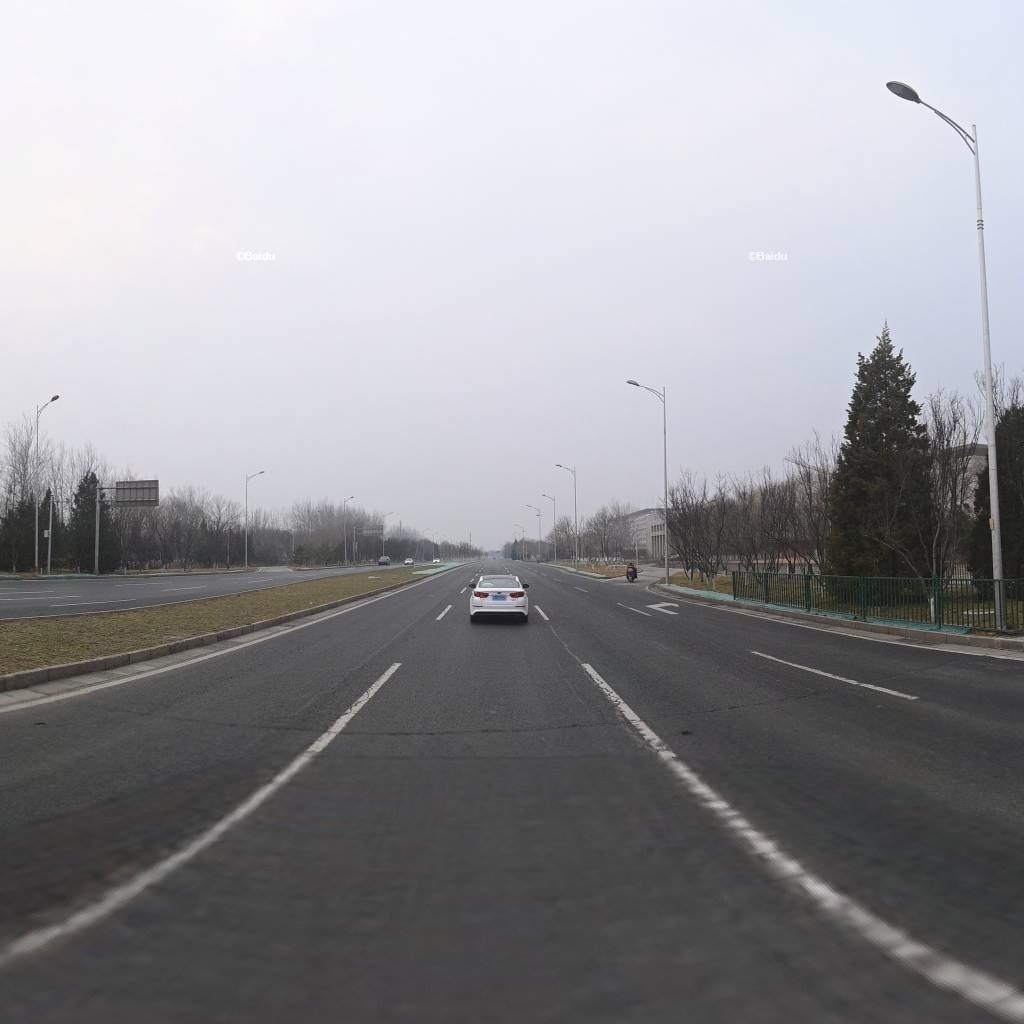
Region: Haidian
Road damage annotations: transverse crack